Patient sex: M
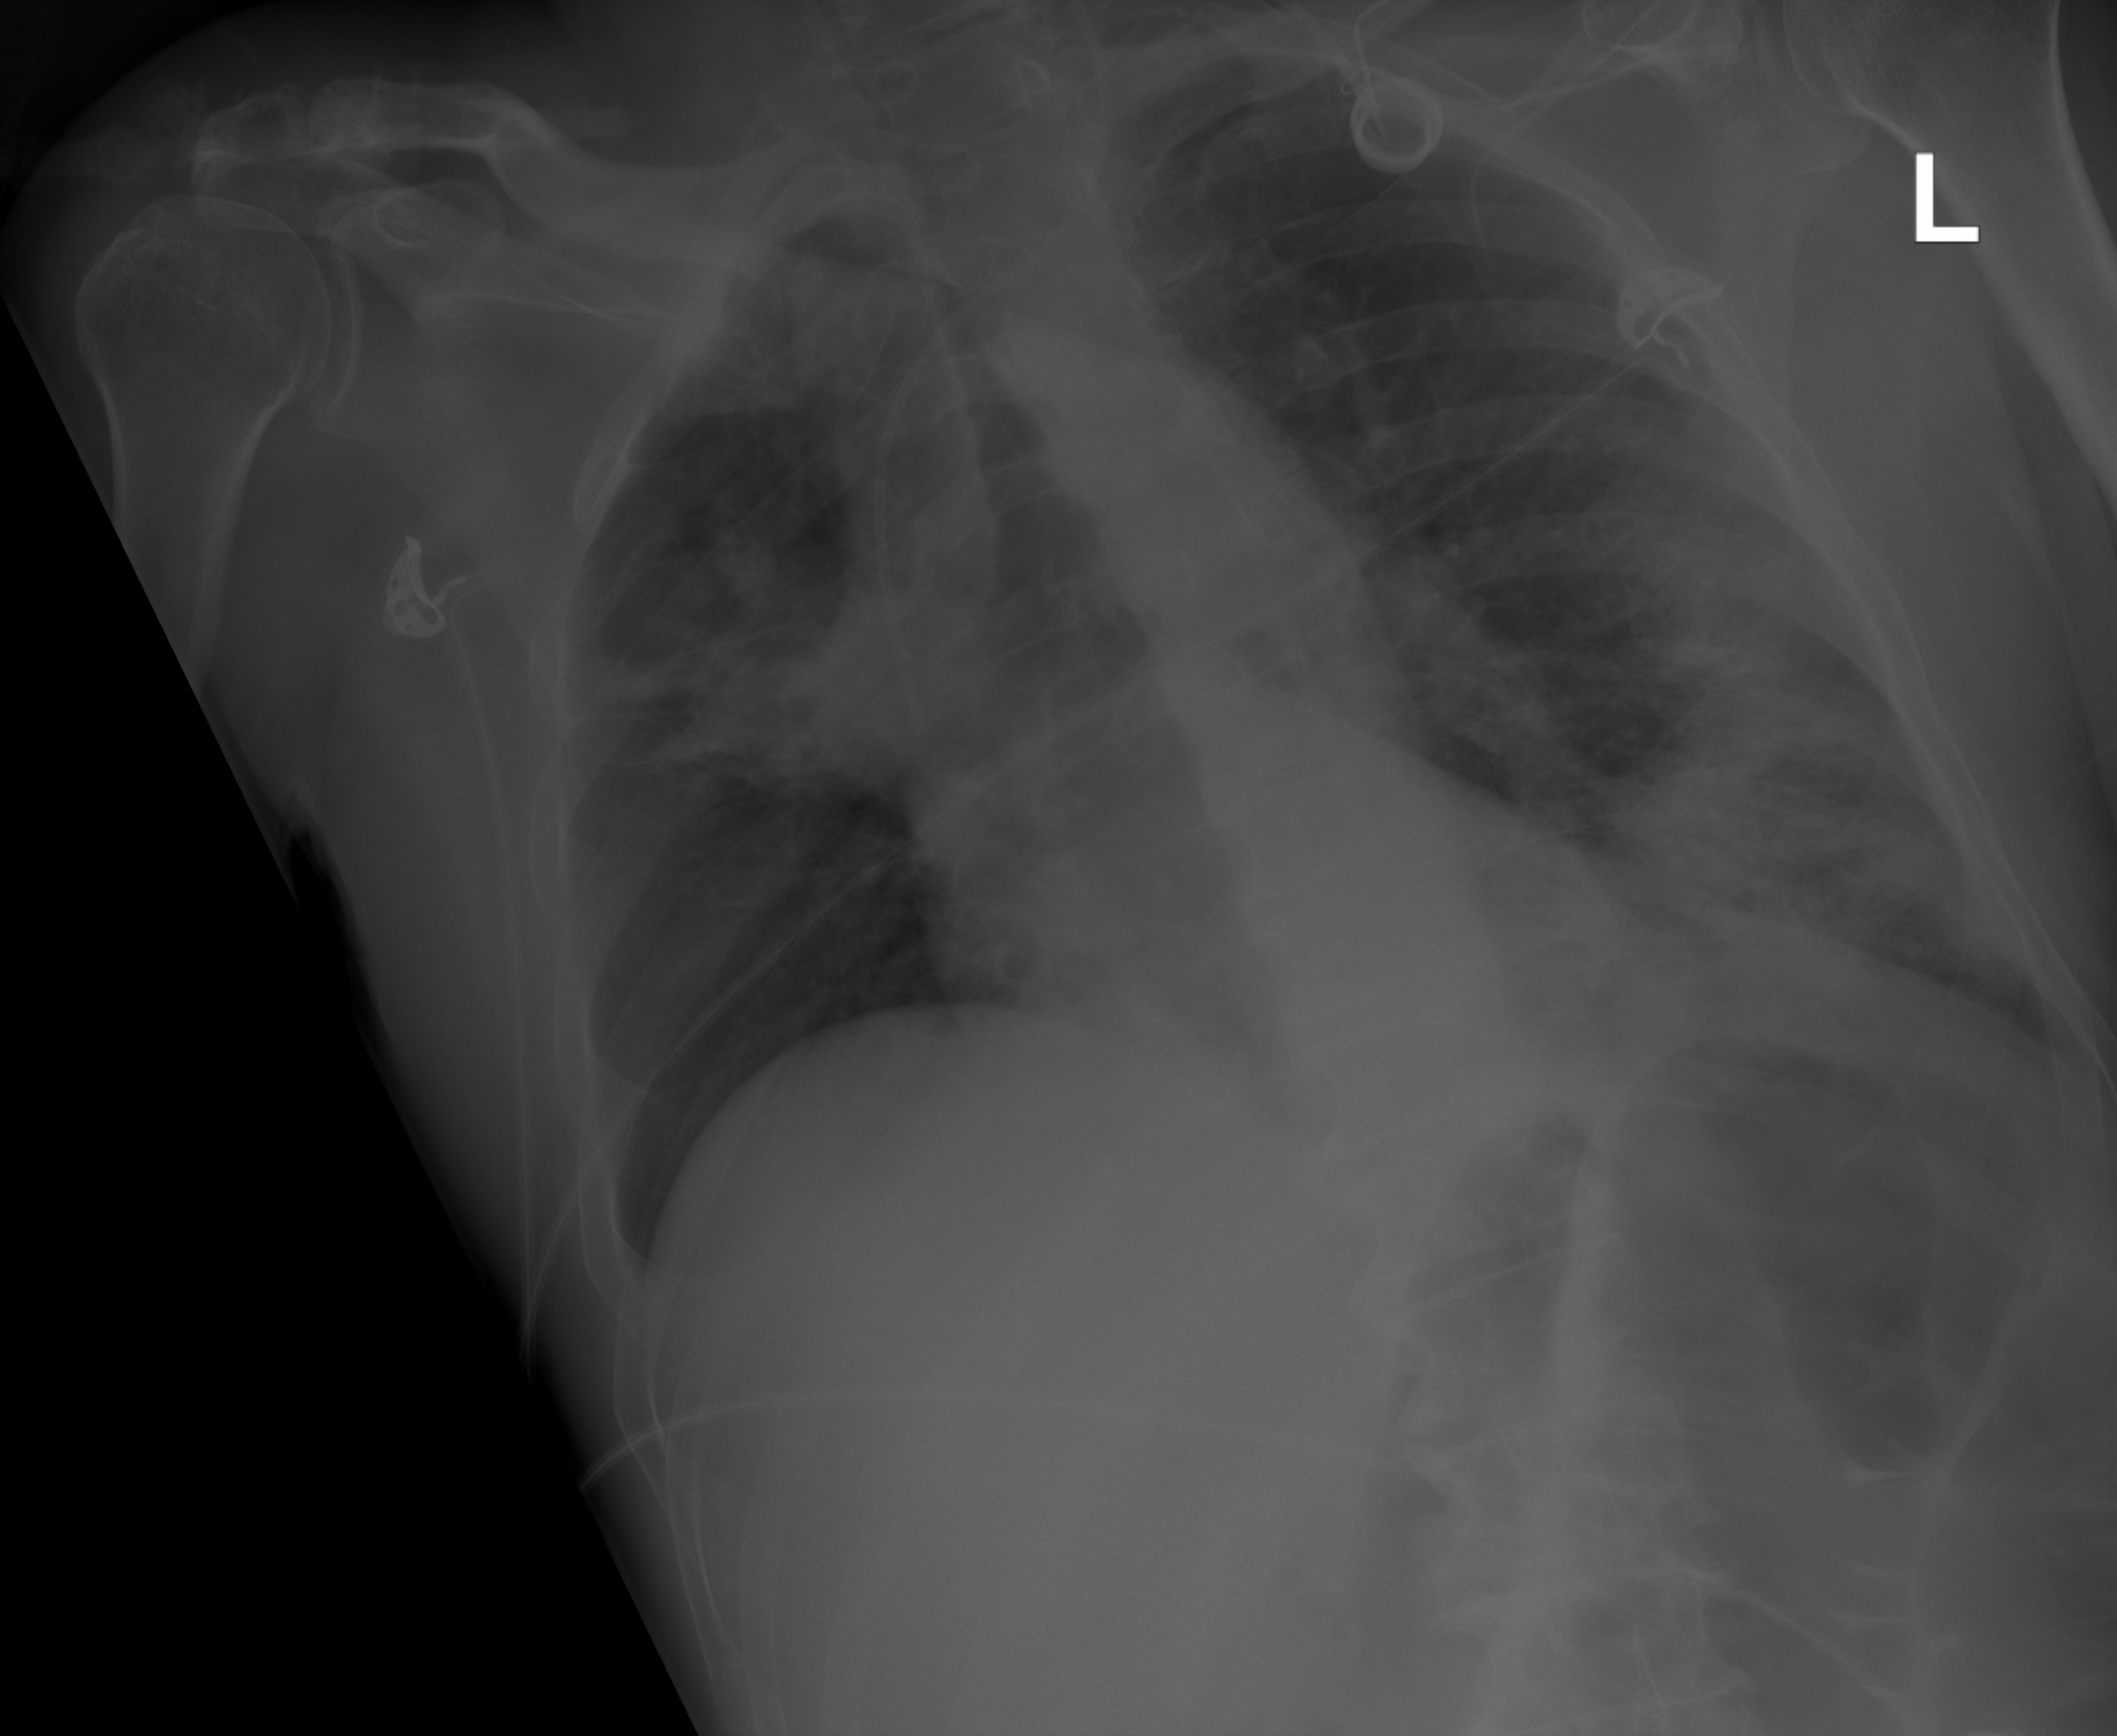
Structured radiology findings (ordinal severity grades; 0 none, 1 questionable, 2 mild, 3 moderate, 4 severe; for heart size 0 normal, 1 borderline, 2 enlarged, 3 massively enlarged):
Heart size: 0
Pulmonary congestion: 0
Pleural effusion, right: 0
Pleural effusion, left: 0
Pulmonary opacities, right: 0
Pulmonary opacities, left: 2
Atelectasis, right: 0
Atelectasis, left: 0